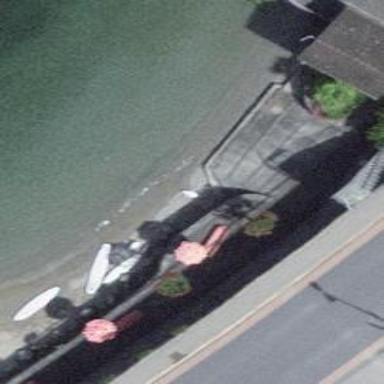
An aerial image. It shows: Red bench.